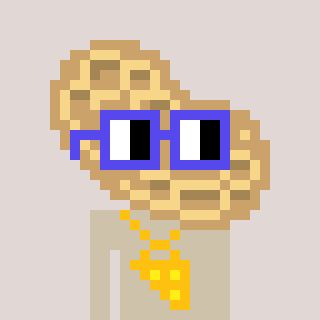
a pixel art character with square blue glasses, a peanut-shaped head and a bege-colored body on a warm background